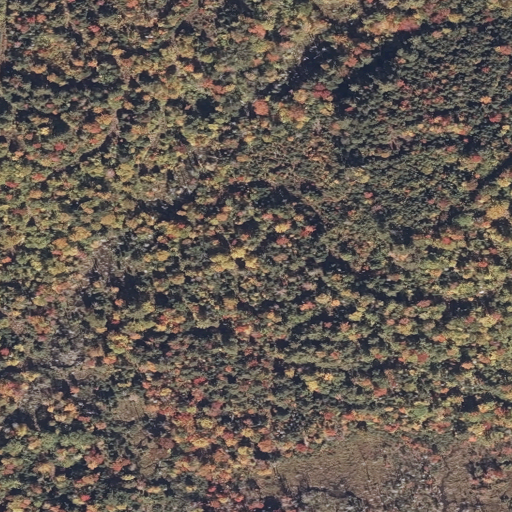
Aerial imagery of plain(s) in Maine named Siberia Meadows containing evergreen forest, woody wetlands, mixed forest, and shrub